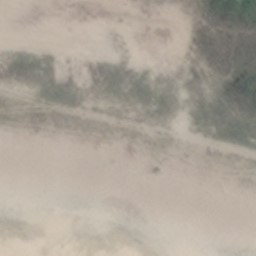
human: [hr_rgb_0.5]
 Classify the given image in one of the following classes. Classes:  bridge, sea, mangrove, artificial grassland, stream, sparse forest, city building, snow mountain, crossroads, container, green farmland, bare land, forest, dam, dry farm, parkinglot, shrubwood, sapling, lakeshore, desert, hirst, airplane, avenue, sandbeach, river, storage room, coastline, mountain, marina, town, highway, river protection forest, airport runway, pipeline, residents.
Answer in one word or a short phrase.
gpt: sandbeach